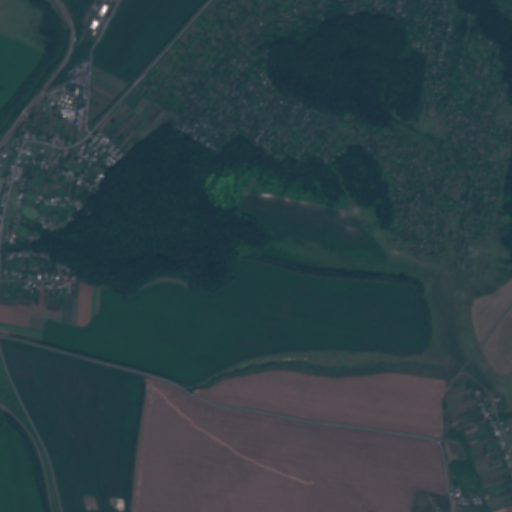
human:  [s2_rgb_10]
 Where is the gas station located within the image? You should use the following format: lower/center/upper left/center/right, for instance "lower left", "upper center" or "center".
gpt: The gas station is located in the upper left of the image.
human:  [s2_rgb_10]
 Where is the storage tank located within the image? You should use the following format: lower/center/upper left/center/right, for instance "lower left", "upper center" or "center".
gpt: The storage tank is located in the upper left of the image.
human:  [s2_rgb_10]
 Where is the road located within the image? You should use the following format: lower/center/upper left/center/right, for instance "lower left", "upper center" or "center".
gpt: There is no road in the image.